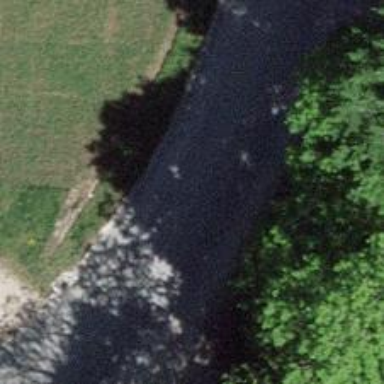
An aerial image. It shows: Secondary road with asphalt surface.